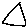
Label: triangle